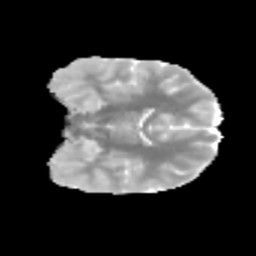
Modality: MD
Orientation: coronal
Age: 12
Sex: male
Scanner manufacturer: siemens
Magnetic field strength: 3 T
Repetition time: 3.8 s
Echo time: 0.07 s